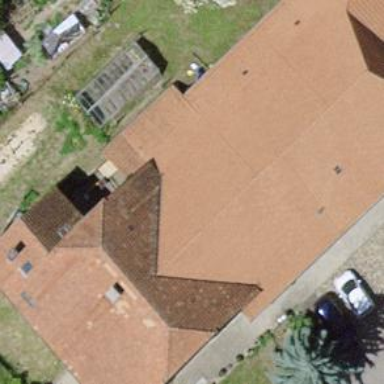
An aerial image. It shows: Farm building.